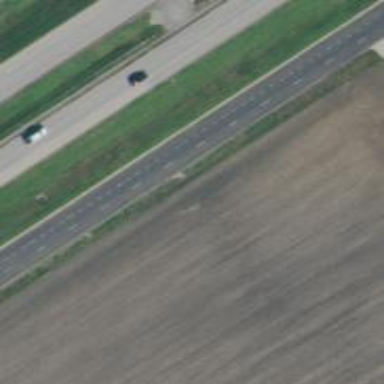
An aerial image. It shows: Tertiary road with frontage road.